Question: I am using angular packet template. Here 11 pages loaded and 11 different buttons like the following:

Here is the route code:
'''
state('app.pagelayouts.fixedsidebar1', {
url: "/fixed-sidebar",
templateUrl: "assets/views/page-1.html",
resolve: loadSequence('d3', 'ui.knob', 'countTo', 'dashboardCtrl'),
title: 'Fixed Sidebar',
ncyBreadcrumb: {
label: 'Fixed Sidebar'
},
controller: function ($scope) {
$scope.setLayout();
$scope.app.layout.isSidebarFixed = true;
$scope.$on('$routeChangeSuccess',function(){
$scope.templateUrl = $route.current.templateUrl;
})
}
})
.state('app.pagelayouts.fixedsidebar2', {
url: "/fixed-sidebar",
templateUrl: "assets/views/page-2.html",
resolve: loadSequence('d3', 'ui.knob', 'countTo', 'dashboardCtrl'),
title: 'Fixed Sidebar',
ncyBreadcrumb: {
label: 'Fixed Sidebar'
},
controller: function($scope) {
$scope.setLayout();
$scope.app.layout.isSidebarFixed = true;
}
}).
'''
page-3.html, page-4.html and so on....
Suppose I am in page-1.html, when I refresh it doesn't stay in page-1. Goes to another page. But it should be stay at page-1.html. The 'templateUrl' is changing.
How can i fix it ?
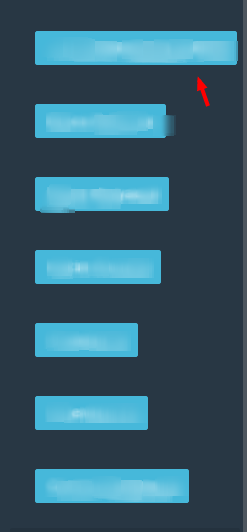
Answer: One obvious problem is that you have same 'url' for all the routes.
You should update it with a parameter indicating the template to load, so that when page is refreshed, UI Router knows which state to activate based on the url. For example:
'''
state('app.pagelayouts.fixedsidebar1', {
url: "/fixed-sidebar/1",
templateUrl: "assets/views/page-1.html",
resolve: loadSequence('d3', 'ui.knob', 'countTo', 'dashboardCtrl'),
title: 'Fixed Sidebar',
ncyBreadcrumb: {
label: 'Fixed Sidebar'
},
controller: function($scope) {
$scope.setLayout();
$scope.app.layout.isSidebarFixed = true;
}
});
'''
If all your routes are similar, you can create a single route with a param like:
'''
state('app.pagelayouts.fixedsidebar', {
url: "/fixed-sidebar/:id",
templateUrl: function($stateParams) {
return "assets/views/page-" + $stateParams.id + ".html";
},
resolve: loadSequence('d3', 'ui.knob', 'countTo', 'dashboardCtrl'),
title: 'Fixed Sidebar',
ncyBreadcrumb: {
label: 'Fixed Sidebar'
},
controller: function($scope) {
$scope.setLayout();
$scope.app.layout.isSidebarFixed = true;
}
});
'''